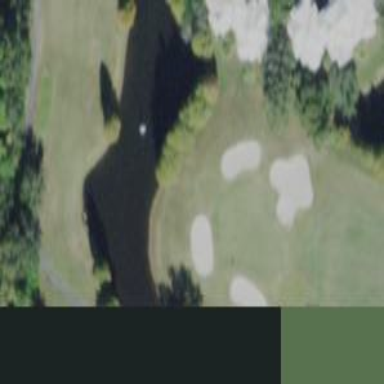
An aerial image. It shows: Water hazard on golf course. The hazard is natural water feature.